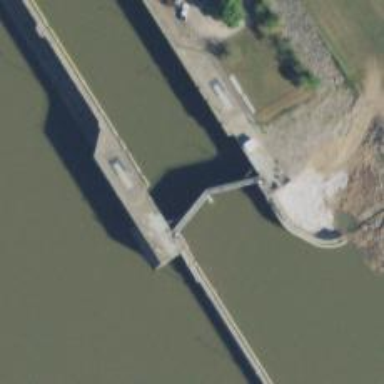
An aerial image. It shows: Lock gate on waterway.